Chest X-ray. View position: PA
Patient age: 23
Patient sex: M
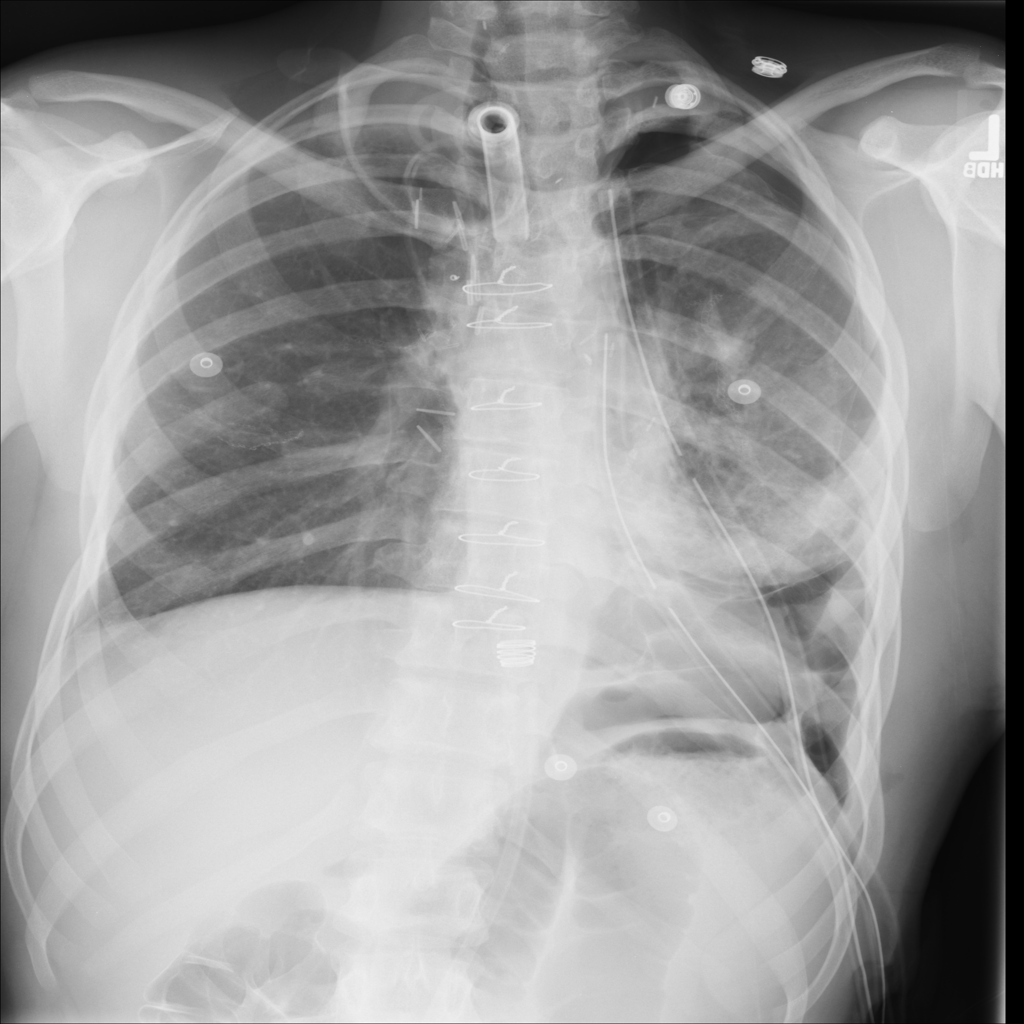
Finding: Pneumothorax